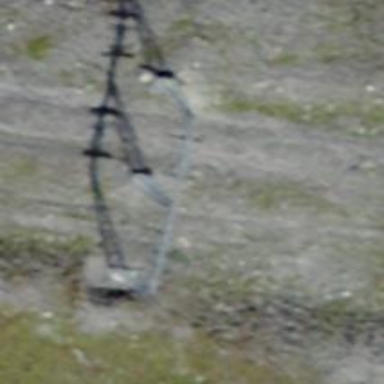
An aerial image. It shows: Pylon for aerialway.